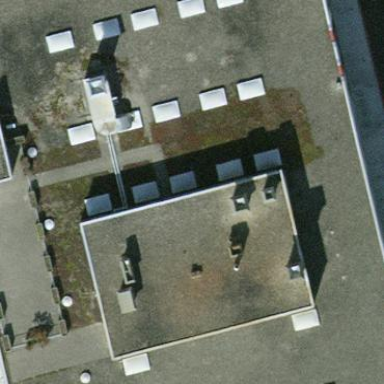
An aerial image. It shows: View of roof of building.